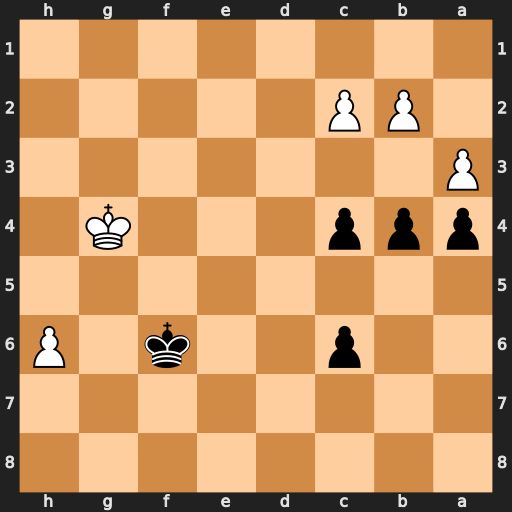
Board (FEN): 8/8/2p2k1P/8/ppp3K1/P7/1PP5/8
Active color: b
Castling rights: -
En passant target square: -
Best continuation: c3 h7 Kg7 h8=Q+ Kxh8